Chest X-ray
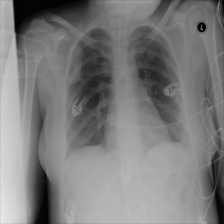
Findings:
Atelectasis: negative
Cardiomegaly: negative
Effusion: negative
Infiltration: negative
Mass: negative
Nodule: negative
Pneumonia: negative
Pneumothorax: negative
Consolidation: negative
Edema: negative
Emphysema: negative
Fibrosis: negative
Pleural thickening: negative
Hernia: negative